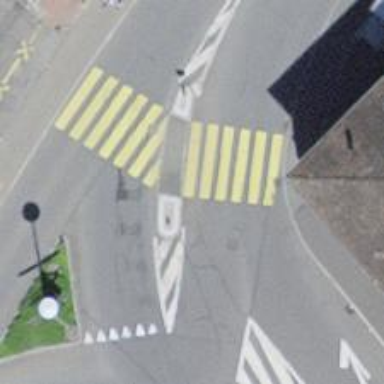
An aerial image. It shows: Marked crossing with zebra sign and island in the middle.